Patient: sex M, age 17
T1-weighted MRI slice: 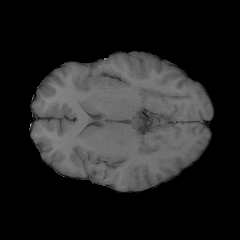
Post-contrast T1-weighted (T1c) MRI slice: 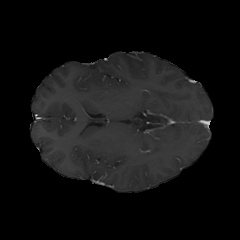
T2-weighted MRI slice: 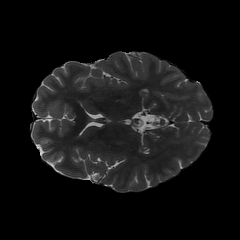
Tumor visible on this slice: no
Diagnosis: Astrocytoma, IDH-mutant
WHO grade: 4